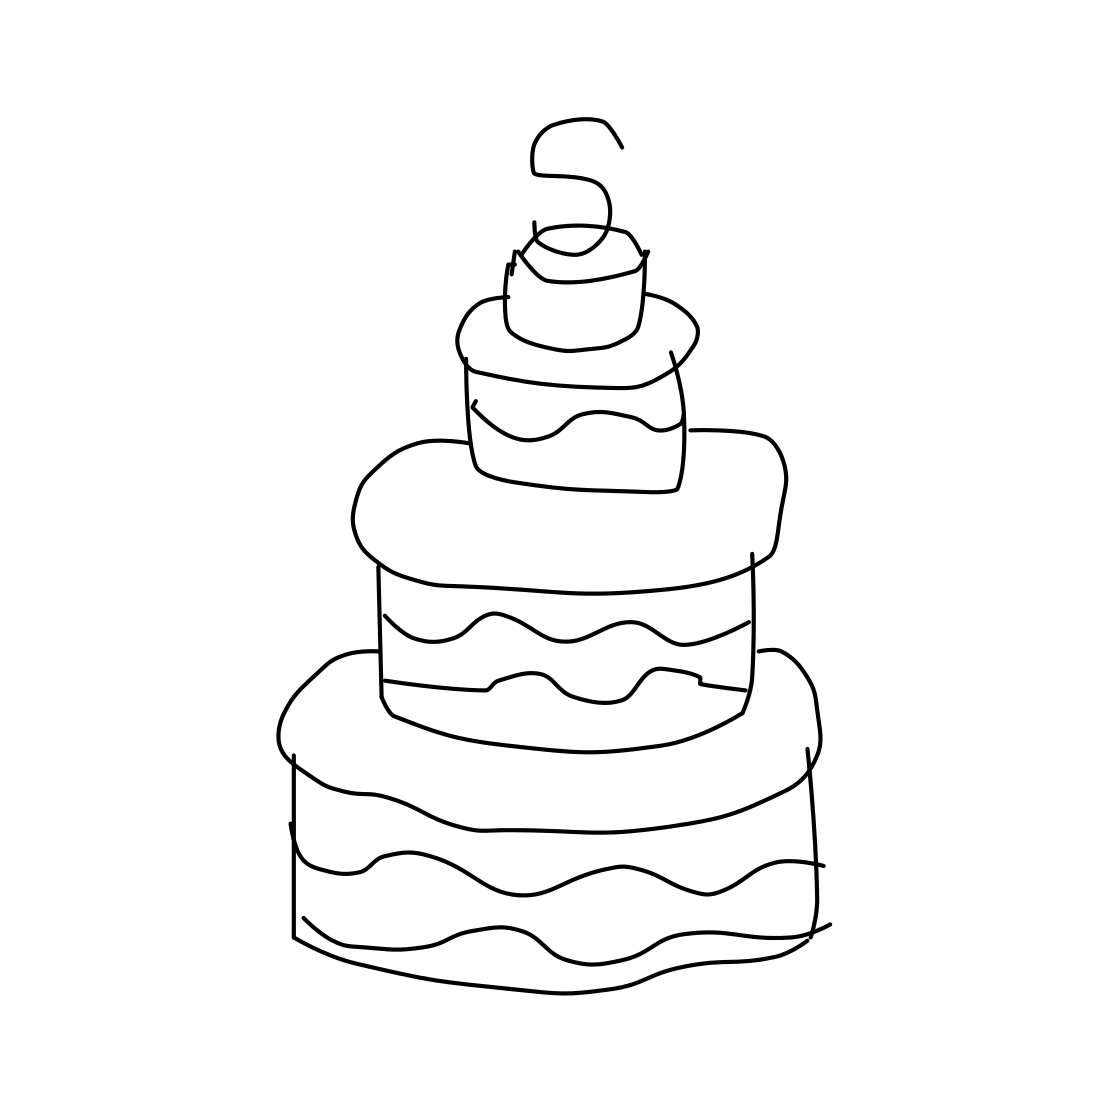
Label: cake